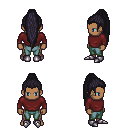
a pixel art fantasy rpg character, male body template, human, dark skin, maroon long-sleeve shirt, teal pants, raven extra-long topknot hairstyle, metal boots, four views (front, back, left, right), 2x2 character sprite sheet, small pixel art, hard edges, no anti-aliasing